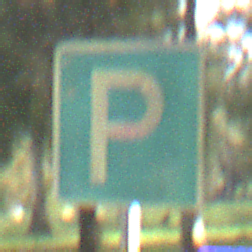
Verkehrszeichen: Parken
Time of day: MorningAfternoon
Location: Outdoor (Nature)
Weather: Clear
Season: NotSpecified
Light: Natural